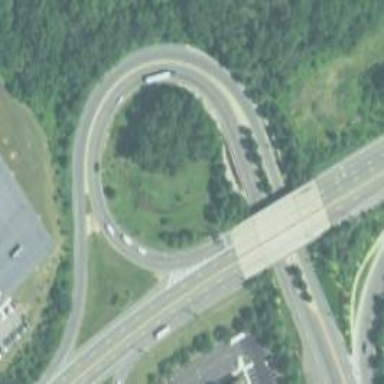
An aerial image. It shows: Trumpet junction with primary link bridge.